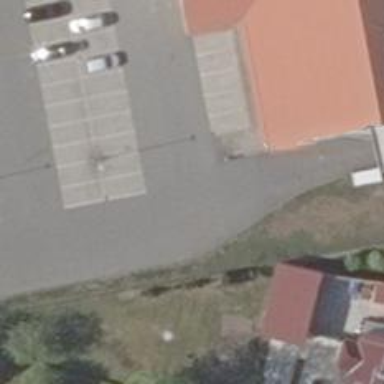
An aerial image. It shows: Asphalt parking aisle road for service vehicles.